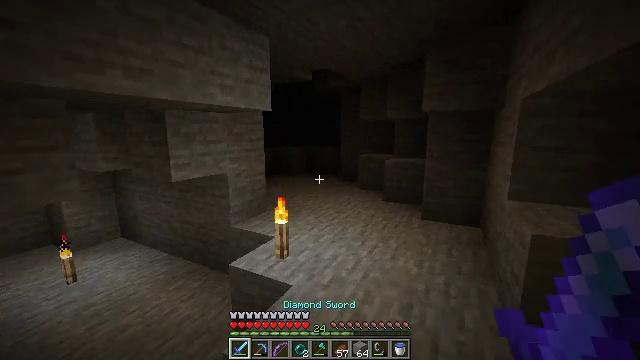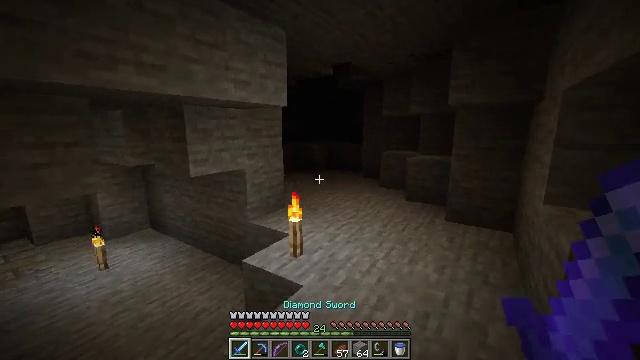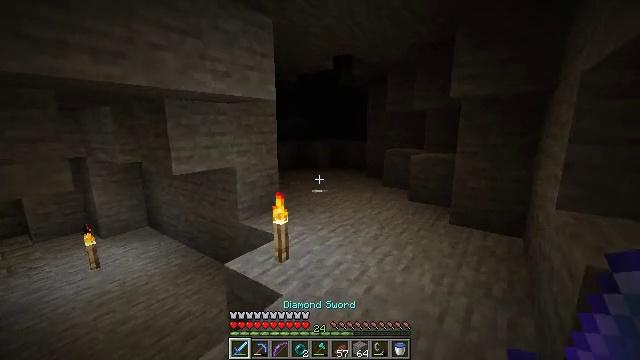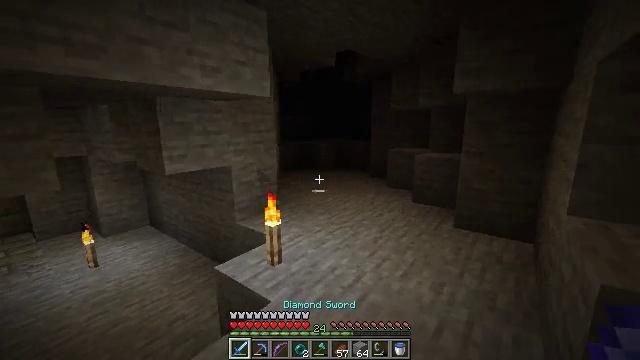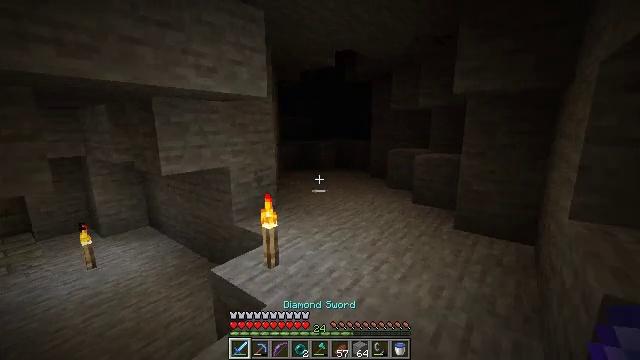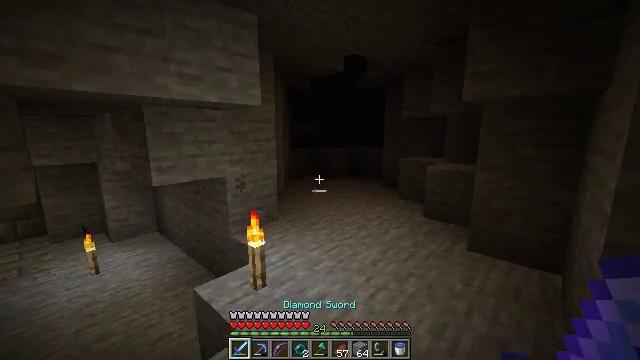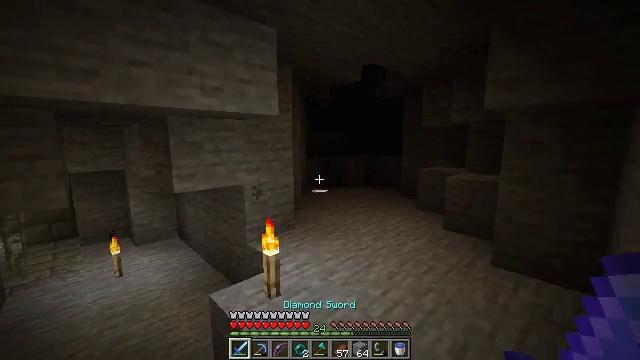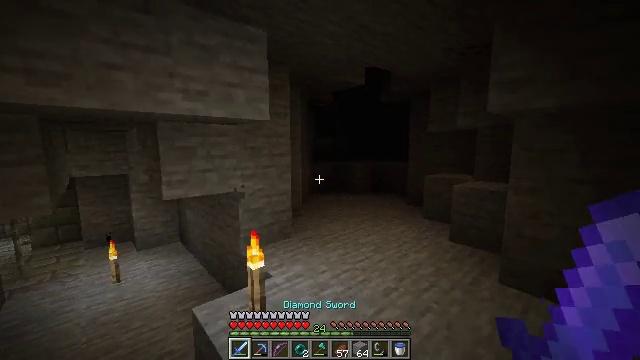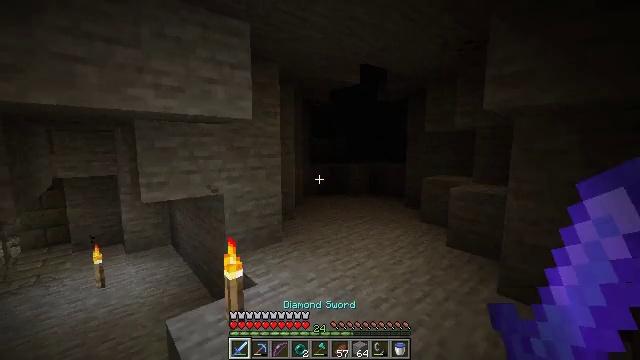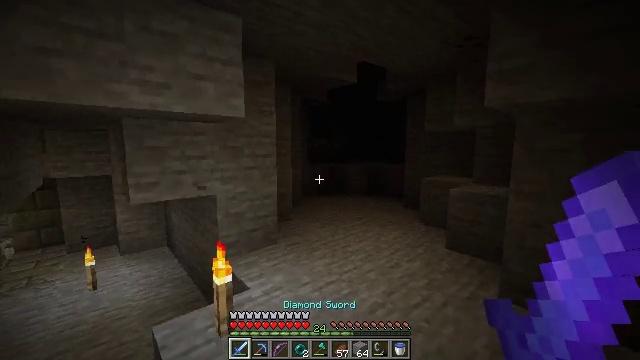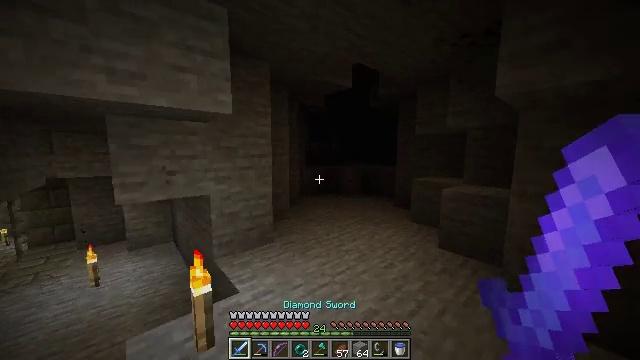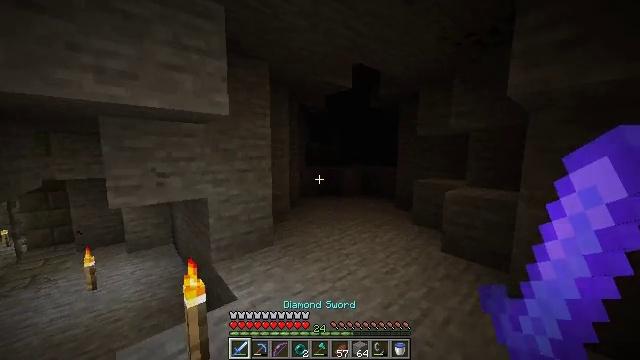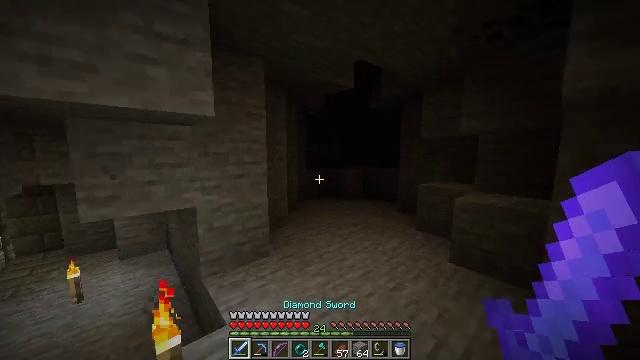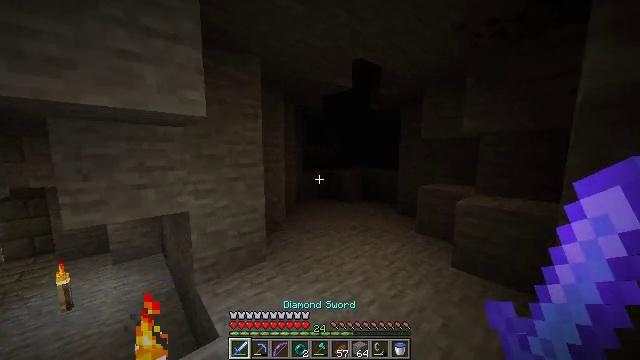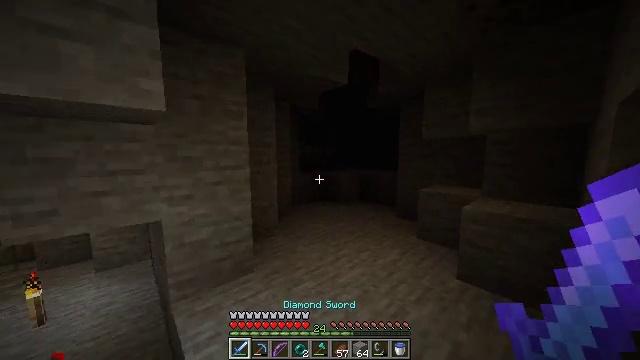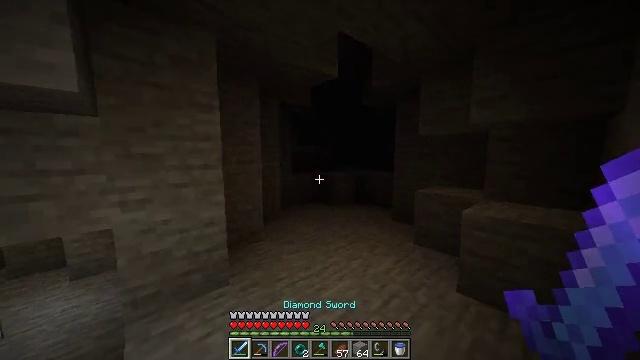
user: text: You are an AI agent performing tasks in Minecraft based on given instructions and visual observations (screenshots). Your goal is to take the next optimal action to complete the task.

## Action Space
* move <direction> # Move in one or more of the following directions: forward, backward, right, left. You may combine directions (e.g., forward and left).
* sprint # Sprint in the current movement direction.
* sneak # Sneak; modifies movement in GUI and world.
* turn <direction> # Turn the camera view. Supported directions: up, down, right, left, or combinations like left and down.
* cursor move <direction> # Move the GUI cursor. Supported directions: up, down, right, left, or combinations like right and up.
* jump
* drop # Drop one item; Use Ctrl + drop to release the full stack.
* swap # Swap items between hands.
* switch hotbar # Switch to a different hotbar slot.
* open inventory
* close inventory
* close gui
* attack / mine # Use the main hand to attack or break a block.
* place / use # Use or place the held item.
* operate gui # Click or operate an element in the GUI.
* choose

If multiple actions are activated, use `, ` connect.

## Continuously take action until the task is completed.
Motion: motion action
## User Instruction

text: Smash the iron door for recycling.
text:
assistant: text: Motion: move forward and move right, turn left
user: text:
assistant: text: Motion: move forward and move right, turn left
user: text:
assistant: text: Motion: move forward and move right, turn left
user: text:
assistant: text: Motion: move forward and move right
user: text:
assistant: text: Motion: move forward and move right, turn left and up
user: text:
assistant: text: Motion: move forward and move right, turn left and up
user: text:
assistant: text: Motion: move forward and move right, turn left and up
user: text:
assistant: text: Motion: move forward, sprint
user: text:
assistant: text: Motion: move forward, sprint
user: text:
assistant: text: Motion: move forward, sprint
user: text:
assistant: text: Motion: move forward, sprint
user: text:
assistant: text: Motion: move forward, sprint
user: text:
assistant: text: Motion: move forward and move right, sprint
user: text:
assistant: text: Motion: move forward and move right, sprint
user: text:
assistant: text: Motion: move forward and move right, sprint
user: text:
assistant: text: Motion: move forward and move right, sprint
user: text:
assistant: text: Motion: move forward, sprint
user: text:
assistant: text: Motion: move forward, sprint
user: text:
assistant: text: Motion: move forward, sprint
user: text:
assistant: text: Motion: move forward, sprint
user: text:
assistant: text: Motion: move forward, sprint
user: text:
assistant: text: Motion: move forward, sprint
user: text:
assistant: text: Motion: move forward and move left, sprint, turn left and up
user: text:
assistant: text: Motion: move forward and move left, sprint, turn left
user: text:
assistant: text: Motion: move forward and move left, sprint, turn left and down
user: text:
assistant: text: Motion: move forward and move left, sprint, turn left and down
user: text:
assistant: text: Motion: move forward and move left, sprint
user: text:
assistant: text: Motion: move forward and move left, sprint
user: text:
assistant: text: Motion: move forward and move left, sprint
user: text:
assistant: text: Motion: move forward and move left, sprint